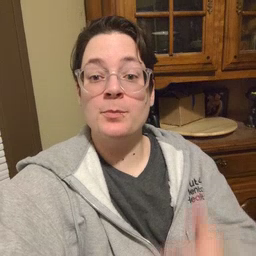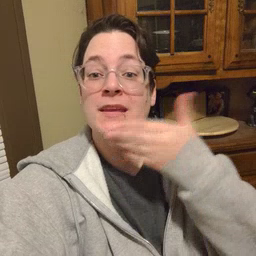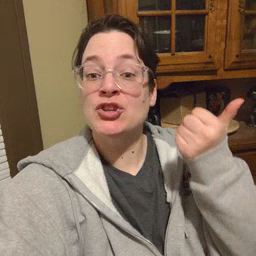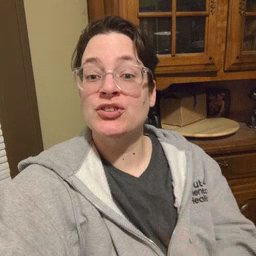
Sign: better